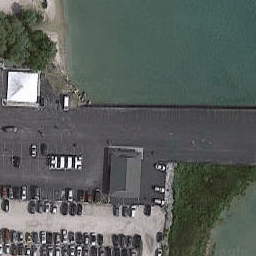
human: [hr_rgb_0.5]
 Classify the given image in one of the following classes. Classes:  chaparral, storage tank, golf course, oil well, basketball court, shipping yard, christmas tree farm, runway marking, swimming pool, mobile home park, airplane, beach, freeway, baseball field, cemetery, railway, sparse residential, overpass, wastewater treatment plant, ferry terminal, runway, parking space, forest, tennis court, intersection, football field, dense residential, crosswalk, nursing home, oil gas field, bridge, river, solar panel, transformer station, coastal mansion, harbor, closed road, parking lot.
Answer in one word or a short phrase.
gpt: ferry terminal